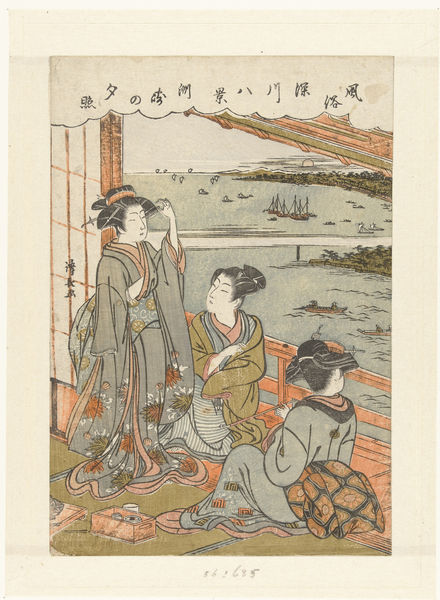
Titel: Avondregen te Susaki
Künstler: Torii Kiyonaga
Standort: Amsterdam
Institution: Rijksmuseum
Schlagwörter: frauen, zeichen, japan, schiffe, schrift, fluß, china, symbole, kimono, schiffe+orange